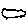
Label: cloud